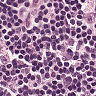
Metastatic tissue present: no